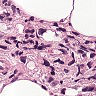
Metastatic tissue present: yes